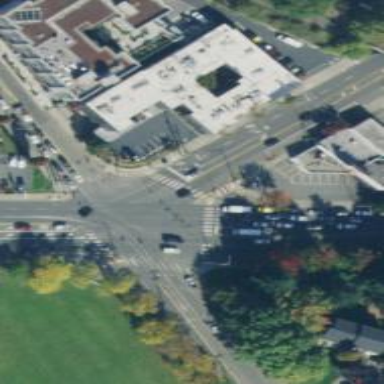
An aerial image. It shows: Traffic island located on footway.